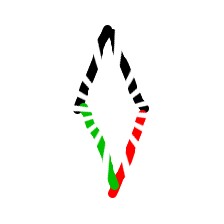
Shape: rhombus